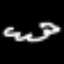
Label: squiggle